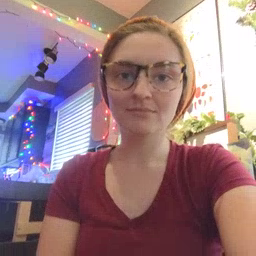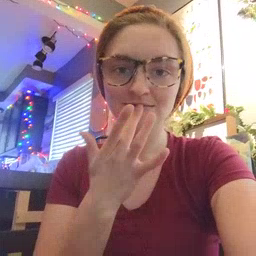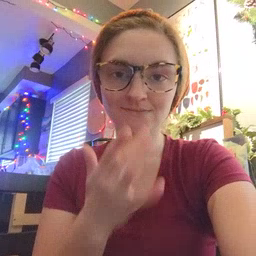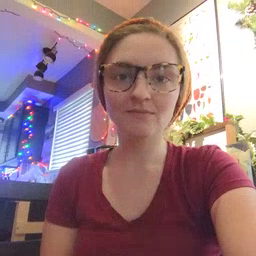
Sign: taste